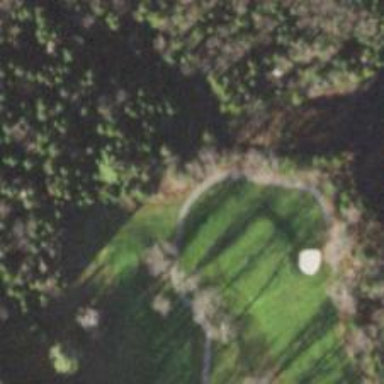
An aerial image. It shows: Path for both roads and golfers.